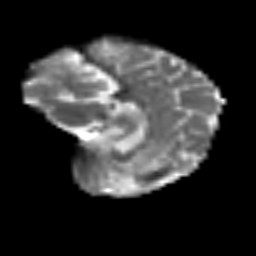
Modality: T2w
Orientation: sagittal
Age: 62
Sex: female
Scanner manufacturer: siemens
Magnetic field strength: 3 T
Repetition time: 3.2 s
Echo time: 0.081 s